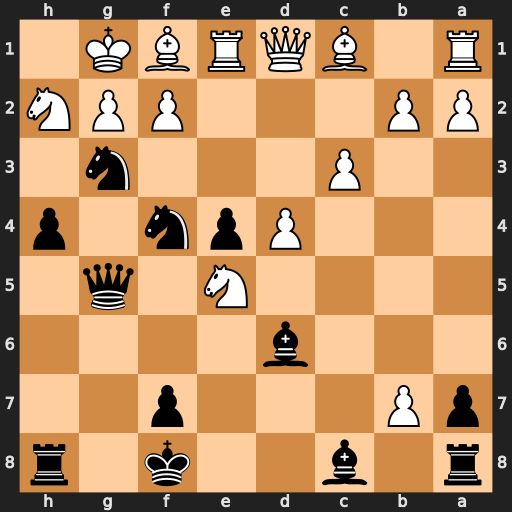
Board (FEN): r1b2k1r/pP3p2/3b4/4N1q1/3Ppn1p/2P3n1/PP3PPN/R1BQRBK1
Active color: b
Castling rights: -
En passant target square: -
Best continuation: Nh3+ gxh3 Ne2+ Kh1 Qg1#